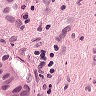
Metastatic tissue present: yes